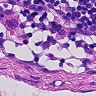
Metastatic tissue present: no